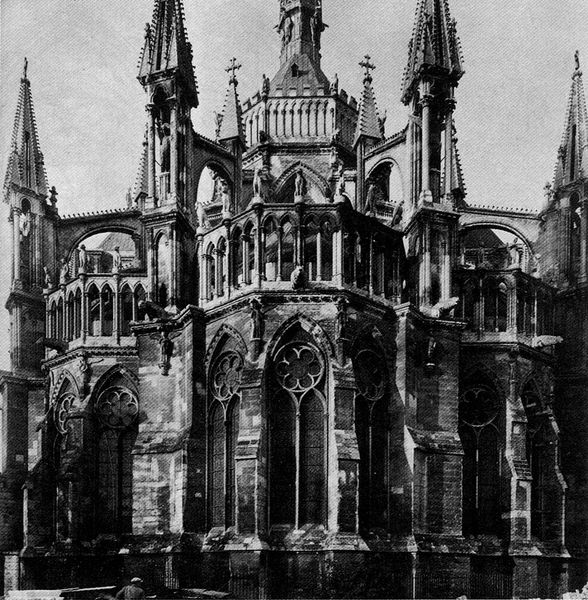
Titel: Chor von Notre-Dame in Reims
Künstler: Jean de Orbais
Standort: Reims, Kathedrale (EU - F)
Schlagwörter: himmel, ausschnitt, fenster, säulen, stein, kirche, gotik, ansicht, foto, fotografie, bögen, kreuz, türme, schwarz weiß, gotisch, spitzbögen, mittelalter, apsis, chor, abgeschnitten, wasserspeier, rosetten, osten, masswerk, fialen, strebewerk, strebepfeiler, aachen, angeschnitten, rosettenfenster, notre dam, foto marburg